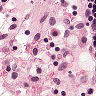
Metastatic tissue present: no